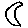
Label: moon